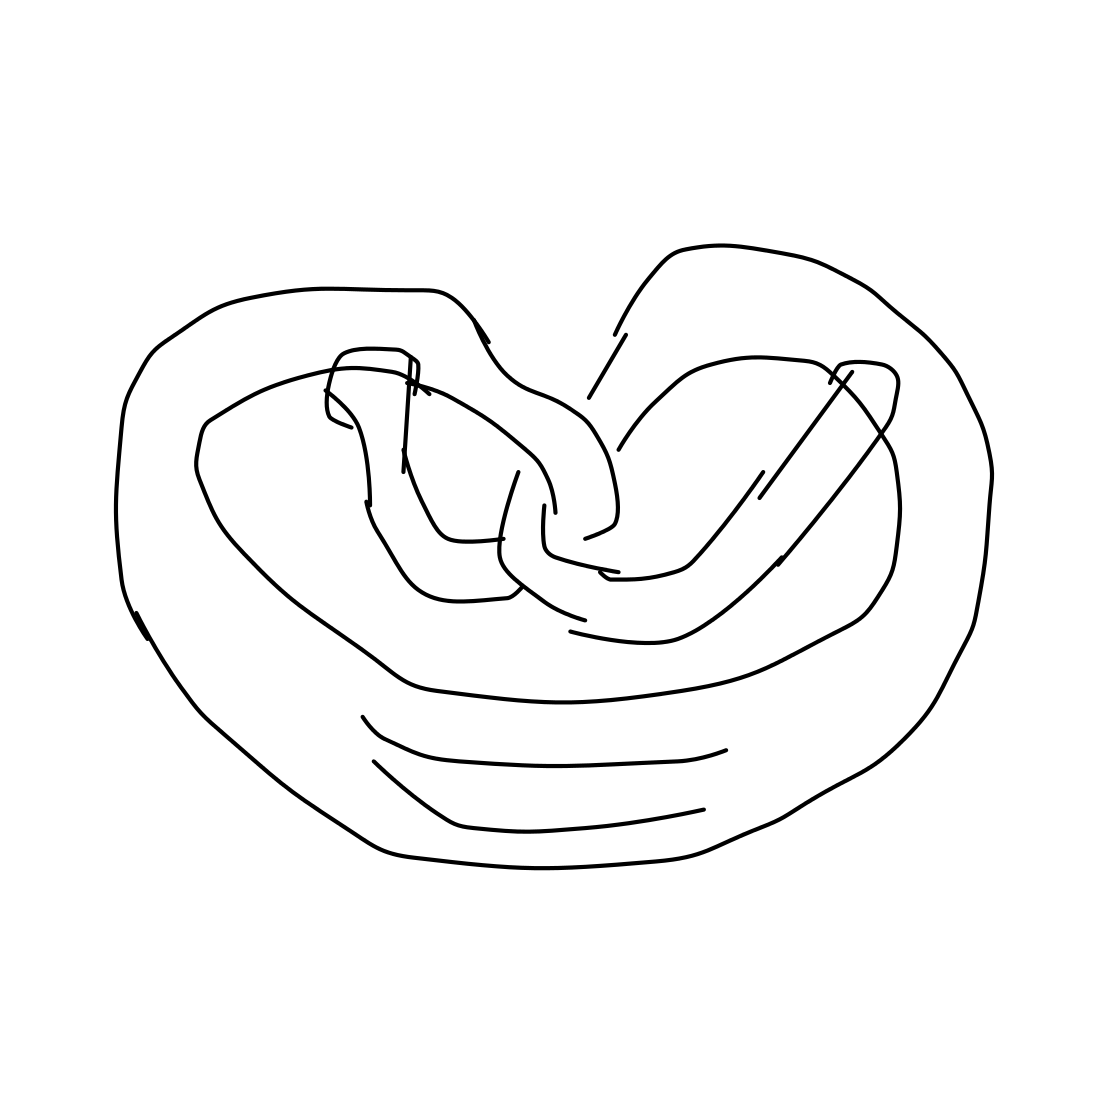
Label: pretzel